Question: I've been struggling with how to structure my 3-tier applications. I always seem to end up with dependency issues that I don't want, which is a sure sign that i'm doing something wrong.
How do you typically structure your 3-tier architecture?
I see one of 2 ways to do this:
1. Business tier is at the top (or bottom, depending on how you look at it) ad all other layers depend on it. The business layer defines interfaces it needs to do its job, particularly for data access. The data access layer implements those interfaces, and Dependency Injection is used to inject them into the middle tier. The UI likewise consumes the output interfaces, again through DI. Business objects are POCO's that the Data layer fills. Data layer does not have it's own code model (it uses the business objects defined in the business layer). Business layer knows nothing about either UI or Data layer, UI and Data Layer know about business layer.
2. UI Tier is at the top, Business in the middle, Data at the bottom. The Data layer publishes interfaces that the Business tier consumes. Business has interfaces that the UI consumes. It's a straight 1-2-3 sort of situation. Data Layer defines code objects, business layer has it's own model (and something like AutoMapper is used to map between them. But this mapping is performed in the business layer). Data Layer knows nothing about Business or UI layer. Business layer knows about Data layer, but not about UI layer. UI layer knows about Business layer, but not about Data layer.

Do you use either of these? Which one? Why? Do you use a different approach?
The way I see it, #1 offers a business-centric method of doing things. UI can be easily changed as can data layer without affecting business layer.
The second is more straight forward, and typically would require that the business layer change if the data layer changes. Of course, you can abstract this with well planned interfaces, (like a Repository pattern, but somewhere this needs to change). UI can be changed without affecting either.
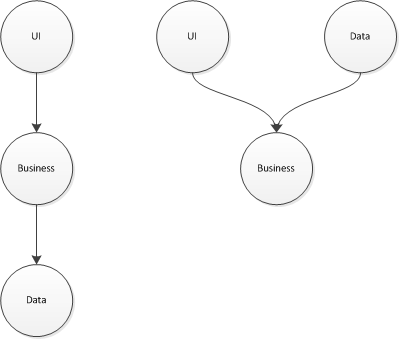
Answer: if it's a CURD application with little business logic, use approach #2.
otherwise, use approach #1, it's actually a result of applying Inversion of Control (IoC) to #2.